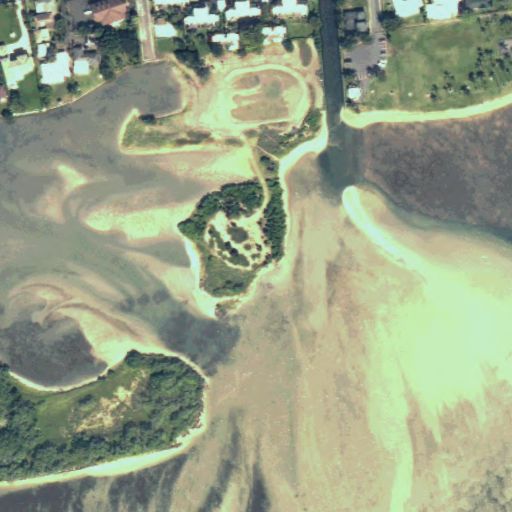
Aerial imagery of cape in Hawaii named Sand Point containing only unknown